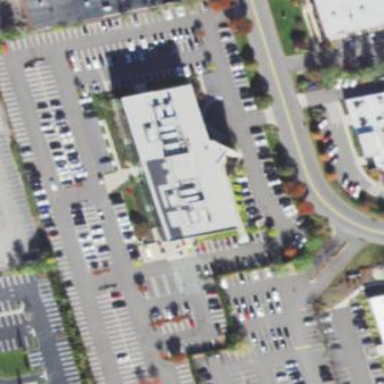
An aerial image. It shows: Commercial building.